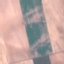
Land use / land cover: AnnualCrop